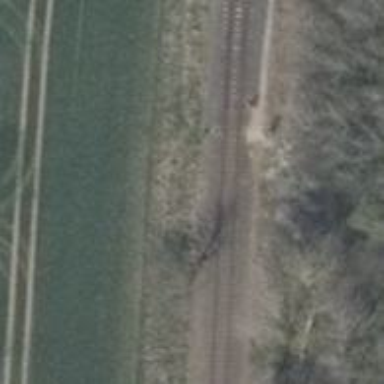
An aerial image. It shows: Railway switch.